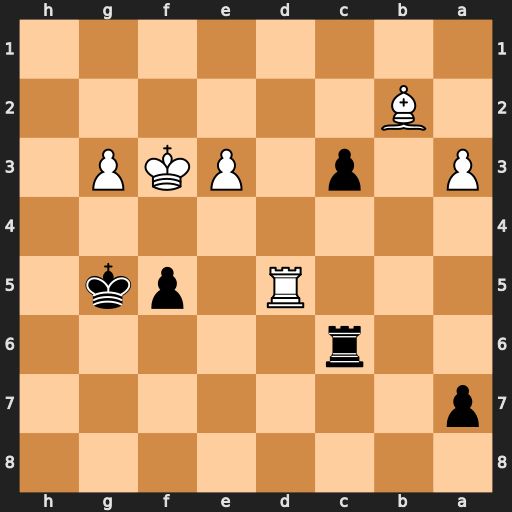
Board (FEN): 8/p7/2r5/3R1pk1/8/P1p1PKP1/1B6/8
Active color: b
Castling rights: -
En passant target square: -
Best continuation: cxb2 Rb5 Rb6 Rxb2 Rxb2